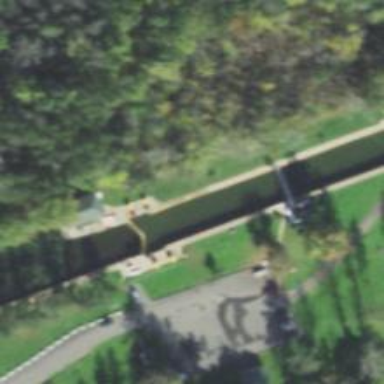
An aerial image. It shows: Lock gate along waterway.